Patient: sex F, age 60
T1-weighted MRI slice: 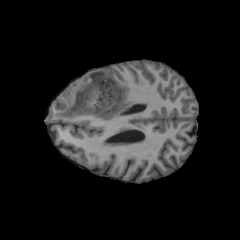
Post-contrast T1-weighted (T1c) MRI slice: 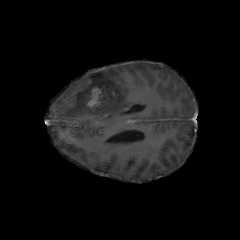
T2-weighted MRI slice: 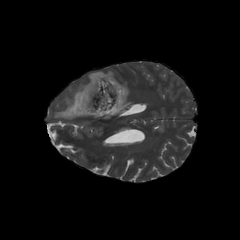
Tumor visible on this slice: yes
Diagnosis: Astrocytoma, IDH-mutant
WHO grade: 3